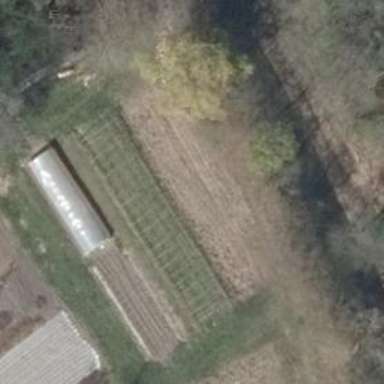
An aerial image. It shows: Greenhouse with round roof along its orientation.